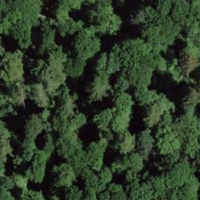
EUNIS habitat code: 41
Species observed at this site:
Fagus sylvatica